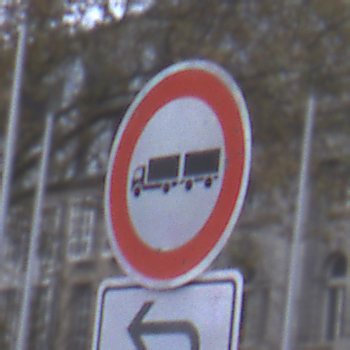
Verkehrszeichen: VerbotLastkraftwagenMitAnhaenger
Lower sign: RichtungsangabeDurchPfeile2
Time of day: SunriseSunset
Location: Outdoor (Urban)
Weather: PartlyCloudy
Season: NotSpecified
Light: Natural